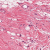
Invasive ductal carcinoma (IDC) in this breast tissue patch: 0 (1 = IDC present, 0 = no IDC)